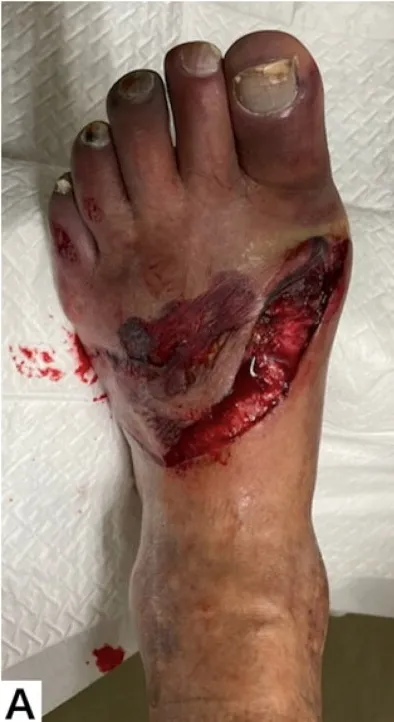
Appearance.
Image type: medical_photograph (other_medical_photograph)